Question: Concerning the <URL>, the basic algorithm as presented in all online resources is clear to me. This algorithm is described here:

What I am not clear is the algorithm presented for the dynamic programming version of the algorithm which is everywhere as follows:
'''
function LCSLength(X[1..m], Y[1..n])
C = array(0..m, 0..n)
for i := 0..m
C[i,0] = 0
for j := 0..n
C[0,j] = 0
for i := 1..m
for j := 1..n
if X[i] = Y[j]
C[i,j] := C[i-1,j-1] + 1 //Here shouldn't we change i?
else
C[i,j] := max(C[i,j-1], C[i-1,j])
return C[m,n]
'''
But I don't see how the DP version is equivalent. What troubles me is the fact that in the DP version when we find that 'X[i] == Y[j]' in the inner loop, we continue calculating the DP with the same 'i'; i.e. the rest of the inner loop keep comparing with the same 'X[i]'. Since the recursive algorithm says that we should evaluate C[i - 1, j - 1], shouldn't we continue on to the next 'i'?
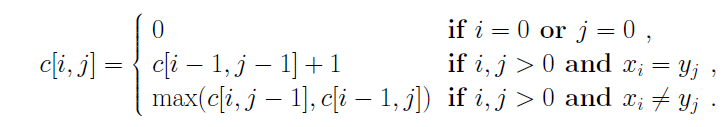
Answer: The idea behind dynamic programming is to evaluate the recursive function , starting with the base cases and iteratively building up the answer for larger and larger sub problems until the answer has been computed for the overall input problem.
If you were evaluating this function recursively, then you would absolutely recurse in the case you've mentioned by decrementing i and j. However, in the dynamic programming version, you aren't starting with LCS[i, j] and trying to evaluate it by evaluating LCS[i-1, j-1]. You're starting with LCS[i-1, j-1] and using it to evaluate LCS[i, j].
Specifically, what this code is doing is first computing LCS[i, 0] and LCS[0, j] for all i and j by directly using the base case solution. Next, it's using the fact that LCS[0, j] is known for all j to compute LCS[1, j] for all j. Then it uses the fact that LCS[1, j] is known for all j to compute LCS[2, j] for all j, and so on and so forth.
As a result, then it comes time to compute LCS[i, j] and your particular case applies, the algorithm doesn't need to decrement i or j and recursively descend downward. It's already computed LCS[i-1, j-1], so it can just read off the value and keep building up the rest of the values in the table.
It might be easiest to see this visually. Let's suppose that you want to find the LCS of the strings "canon" and "annie". We start off with this 2D table:
'''
A N N I E
. . . . . .
C . . . . . .
A . . . . . .
N . . . . . .
O . . . . . .
N . . . . . .
'''
Initially, we set LCS[0, j] = LCS[i, 0] = 0 for all i and j:
'''
A N N I E
0 0 0 0 0 0
C 0 . . . . .
A 0 . . . . .
N 0 . . . . .
O 0 . . . . .
N 0 . . . . .
'''
Now, we're going to go row-by-row through this table and fill in the missing entries using the recurrence described in your original question. When going through the first row, we will be comparing the letter C against all the letters in the word "ANNIE." We never find a match, so we always use the recurrence LCS[i, j] = max(LCS[i - 1, j] + LCS[i, j - 1]). This always evaluates to zero, so we get this:
'''
A N N I E
0 0 0 0 0 0
C 0 0 0 0 0 0
A 0 . . . . .
N 0 . . . . .
O 0 . . . . .
N 0 . . . . .
'''
This makes sense, since the first row of this table represents the length of the LCS of the string C and all prefixes of ANNIE.
In the next row, we're going to try to find the LCS of the string CA and all suffixes of ANNIE. The first entry we consider matches A against A. Since this is a match, we use the recurrence LCS[i, j] = 1 + LCS[i - 1, j - 1], which evaluates to 1:
'''
A N N I E
0 0 0 0 0 0
C 0 0 0 0 0 0
A 0 1 . . . .
N 0 . . . . .
O 0 . . . . .
N 0 . . . . .
'''
Again, we can sanity-check this by noting that the LCS of "CA" and "A" is the sequence A, which has length 1.
The important detail here is that We still need to fill in the rest of this row, and so we're going to continue onward.
For the rest of the entries of this row, we're going to compare the A against every character of ANNIE and find that it doesn't match. Accordingly, we'll use the recurrence LCS[i, j] = max(LCS[i-1, j], LCS[i, j-1]), which will always evaluate to 1 by picking up the 1 from the rest of the row. This is shown here:
'''
A N N I E
0 0 0 0 0 0
C 0 0 0 0 0 0
A 0 1 1 1 1 1
N 0 . . . . .
O 0 . . . . .
N 0 . . . . .
'''
Carrying onward to the next row gives us the following:
'''
A N N I E
0 0 0 0 0 0
C 0 0 0 0 0 0
A 0 1 1 1 1 1
N 0 1 2 2 2 2
O 0 . . . . .
N 0 . . . . .
'''
Again, this makes sense. The LCS of "CAN" and "A" is just "A," the LCS of "CAN" and "AN" is "AN", etc.
We can repeat this through the rest of the table to find this resulting table:
'''
A N N I E
0 0 0 0 0 0
C 0 0 0 0 0 0
A 0 1 1 1 1 1
N 0 1 2 2 2 2
O 0 1 2 2 2 2
N 0 1 2 3 3 3
'''
And we have that the LCS has length 3, which is correct.
Hope this helps!